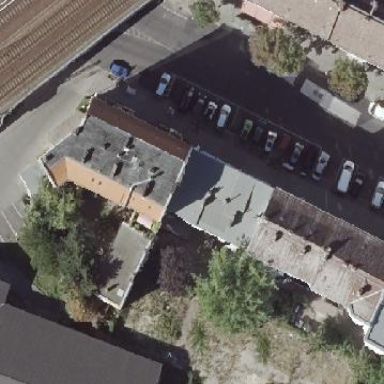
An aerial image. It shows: Residential building with distinctive double saltbox roof shape.